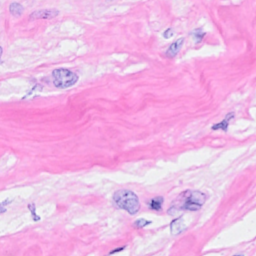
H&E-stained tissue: Breast